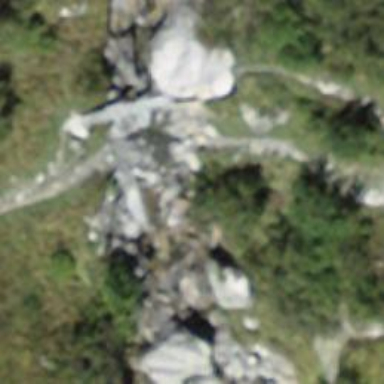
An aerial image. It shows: Path on bridge.